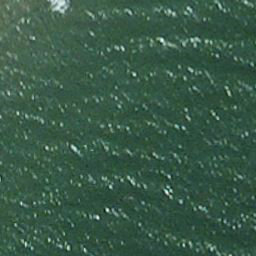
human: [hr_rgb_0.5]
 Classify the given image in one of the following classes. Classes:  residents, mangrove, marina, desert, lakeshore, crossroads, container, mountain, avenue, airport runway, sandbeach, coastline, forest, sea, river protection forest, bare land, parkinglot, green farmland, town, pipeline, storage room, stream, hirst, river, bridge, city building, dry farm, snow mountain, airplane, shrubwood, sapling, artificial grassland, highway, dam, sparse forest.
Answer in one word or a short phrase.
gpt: sea